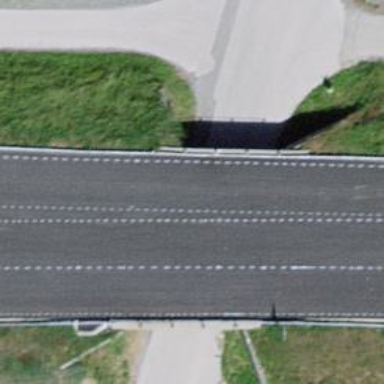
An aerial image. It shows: Track road passing through tunnel.